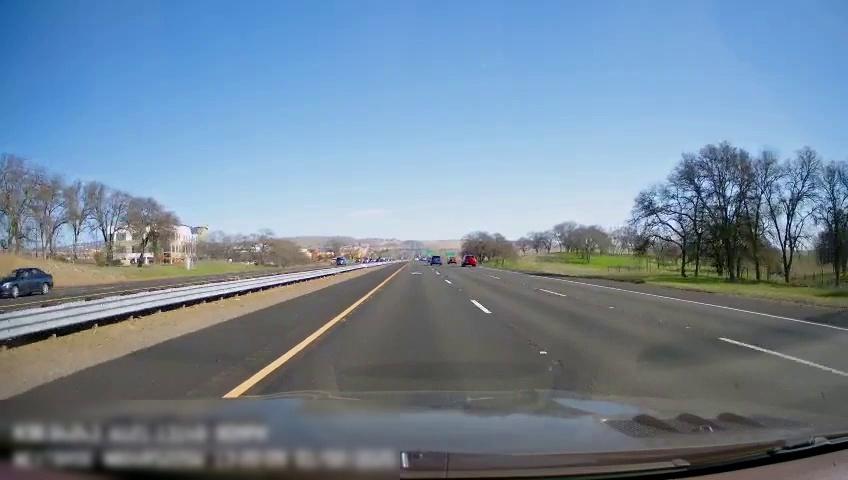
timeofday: Day
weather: Sunny
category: Drivable Space
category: Drivable Space
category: Vehicles | SUV
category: Vehicles | Car
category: Vehicles | Car
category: Lanes | Opposite Lane
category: Lanes | Current Lane
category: Lanes | Current Lane
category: Lanes | Alternate Lane
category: Lanes | Alternate Lane